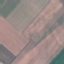
Land use / land cover: AnnualCrop